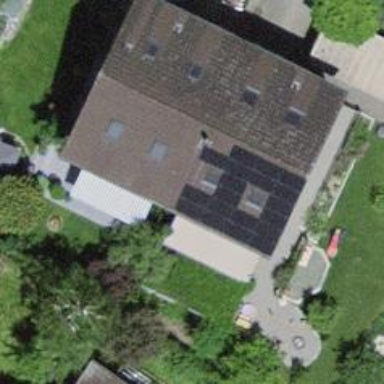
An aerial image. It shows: Solar photovoltaic panel generator.